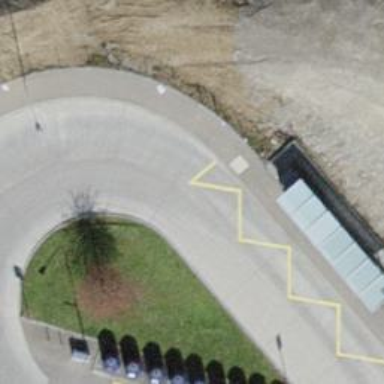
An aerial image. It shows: Bus stop equipped with public transport stop position.